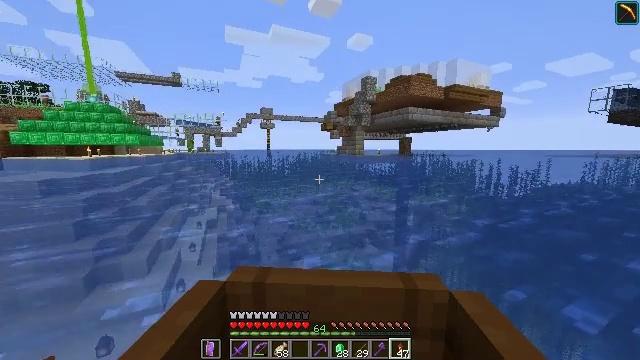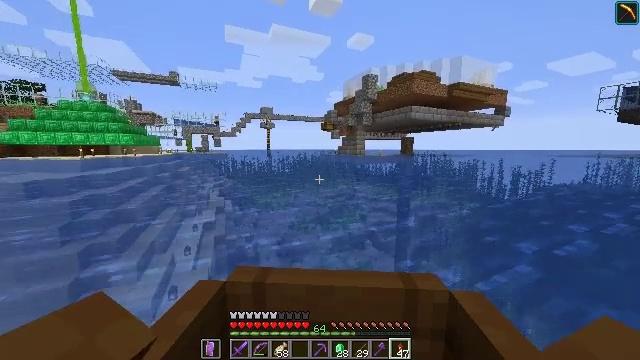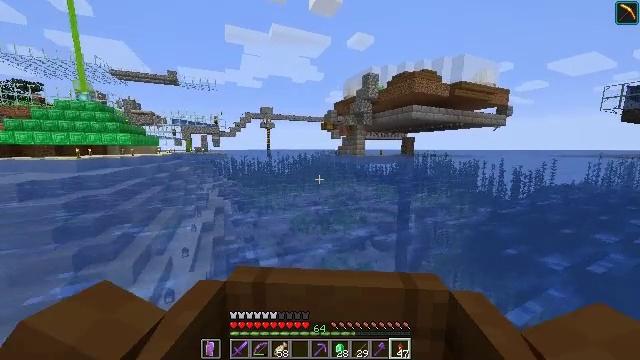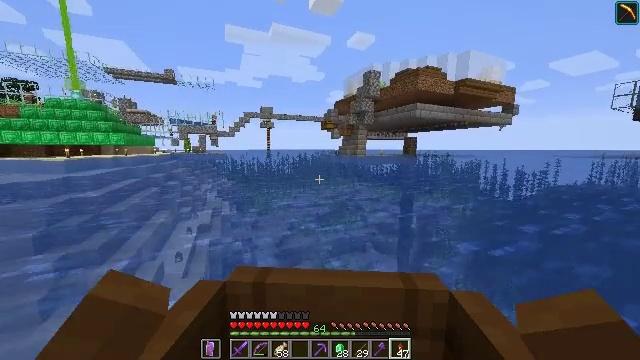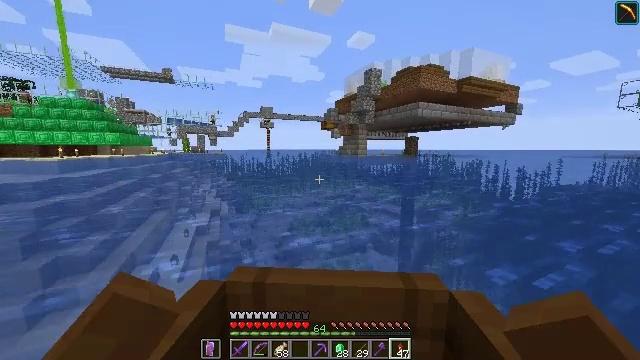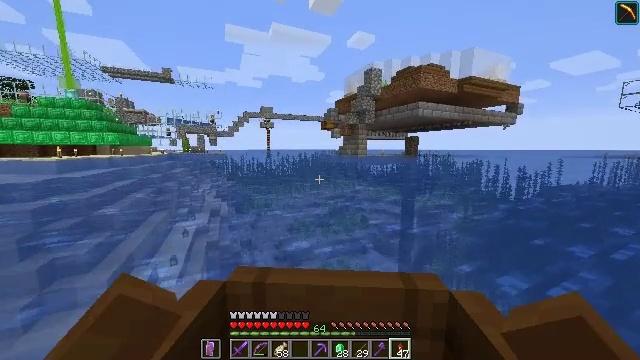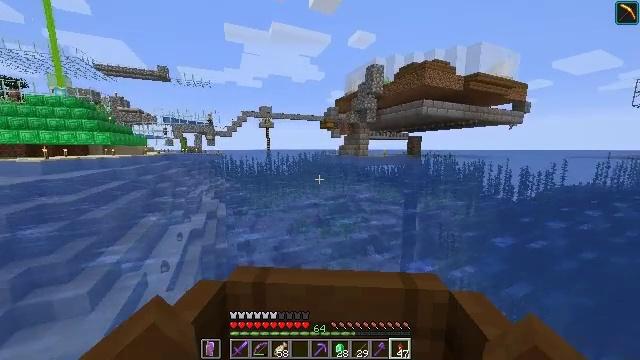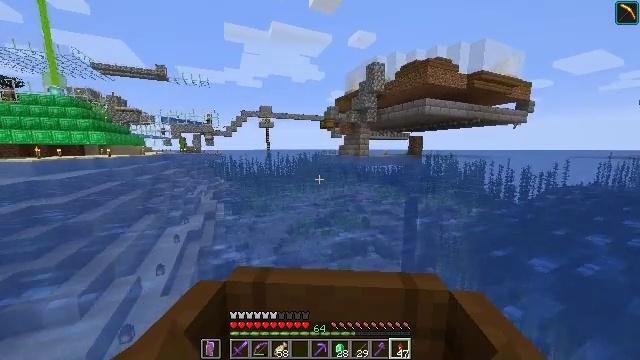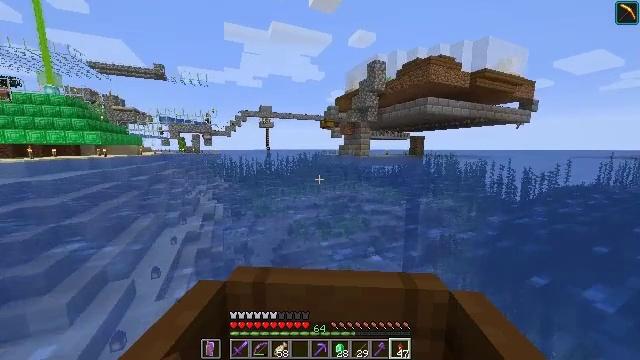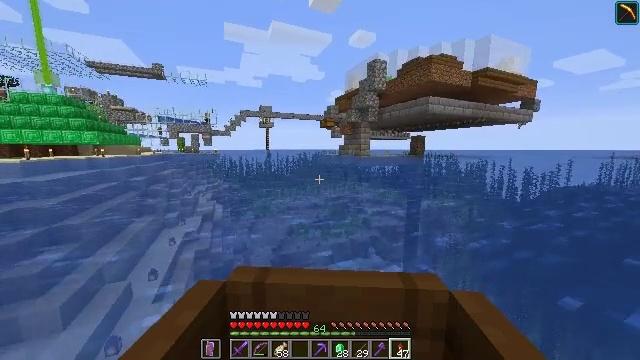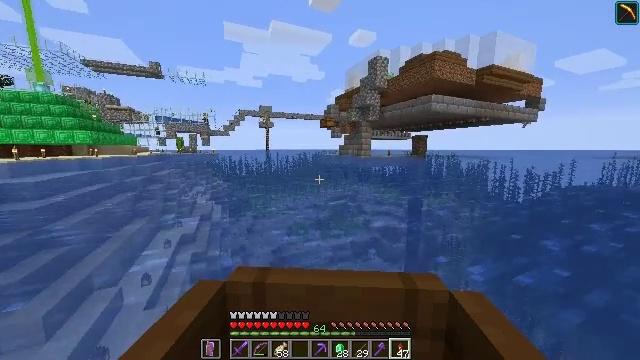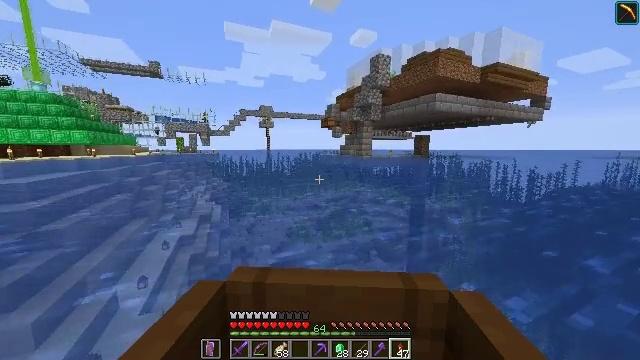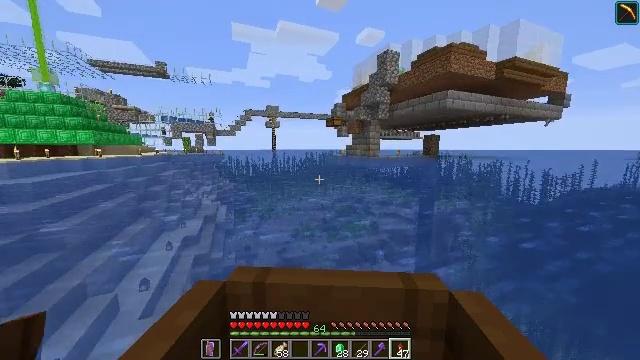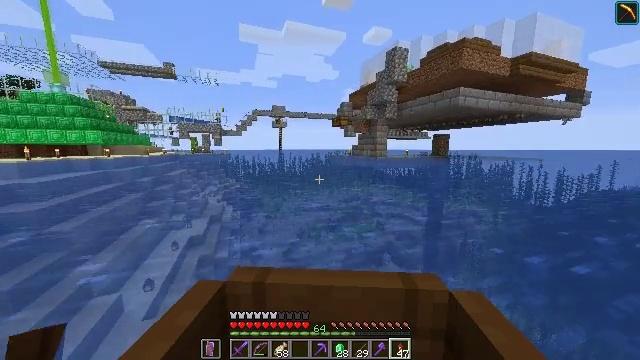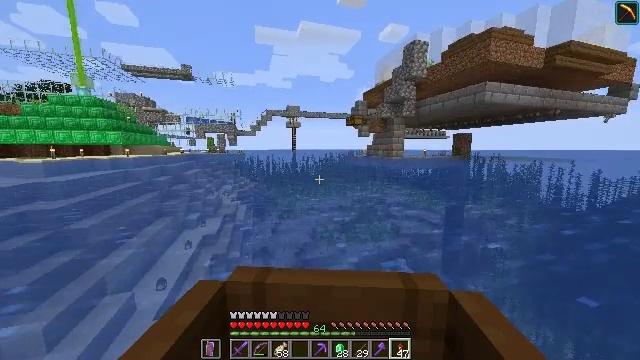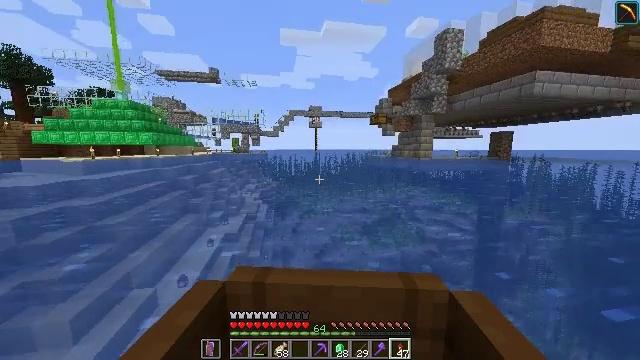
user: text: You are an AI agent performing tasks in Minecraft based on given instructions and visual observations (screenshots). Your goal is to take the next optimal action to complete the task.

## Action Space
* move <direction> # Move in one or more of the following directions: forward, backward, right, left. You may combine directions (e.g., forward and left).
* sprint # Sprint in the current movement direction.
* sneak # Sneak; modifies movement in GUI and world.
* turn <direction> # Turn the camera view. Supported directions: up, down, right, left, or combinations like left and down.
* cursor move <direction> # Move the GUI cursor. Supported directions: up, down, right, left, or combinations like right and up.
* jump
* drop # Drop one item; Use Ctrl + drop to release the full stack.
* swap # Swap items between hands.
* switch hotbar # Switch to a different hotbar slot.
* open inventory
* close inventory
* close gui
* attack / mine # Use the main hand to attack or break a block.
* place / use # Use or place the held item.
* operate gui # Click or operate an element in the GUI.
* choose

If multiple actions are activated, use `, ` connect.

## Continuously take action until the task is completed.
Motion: motion action
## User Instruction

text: Break the blast furnace block.
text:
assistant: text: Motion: move forward, sprint
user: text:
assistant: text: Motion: move forward, sprint
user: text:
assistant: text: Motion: move forward, sprint
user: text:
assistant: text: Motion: move forward, sprint
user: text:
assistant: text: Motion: move forward, sprint
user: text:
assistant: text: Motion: move forward, sprint
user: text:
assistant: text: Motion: move forward, sprint
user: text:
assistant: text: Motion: move forward, sprint
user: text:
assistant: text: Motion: move forward, sprint
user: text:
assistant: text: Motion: move forward and move left, sprint
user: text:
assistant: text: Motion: move forward and move left, sprint
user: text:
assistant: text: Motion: move forward and move left, sprint
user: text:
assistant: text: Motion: move forward and move left, sprint
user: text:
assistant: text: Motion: move forward and move left, sprint
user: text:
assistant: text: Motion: move forward and move left, sprint
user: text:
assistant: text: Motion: move forward, sprint
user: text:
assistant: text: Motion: move forward and move right, sprint
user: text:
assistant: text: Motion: move forward and move right, sprint
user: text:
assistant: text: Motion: move forward and move right, sprint
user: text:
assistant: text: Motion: move forward, sprint
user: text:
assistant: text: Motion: move forward, sprint
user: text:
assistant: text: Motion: move forward, sprint
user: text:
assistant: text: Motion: move forward, sprint
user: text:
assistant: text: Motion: move forward, sprint
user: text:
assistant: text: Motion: move forward, sprint
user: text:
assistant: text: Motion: move forward, sprint
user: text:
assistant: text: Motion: move forward, sprint
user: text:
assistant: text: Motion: move forward, sprint
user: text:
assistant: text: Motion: move forward, sprint
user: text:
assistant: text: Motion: move forward and move right, sprint